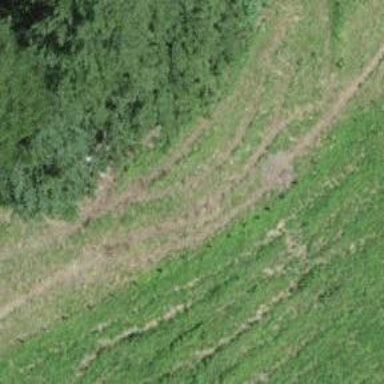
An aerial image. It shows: Unpaved path with excellent trail visibility.